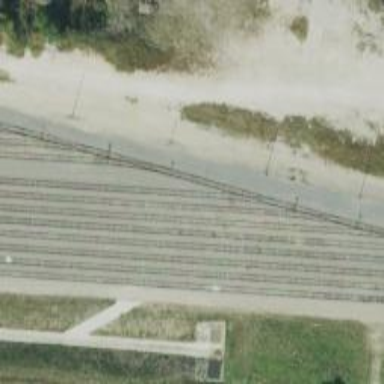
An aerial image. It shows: Railway yard.